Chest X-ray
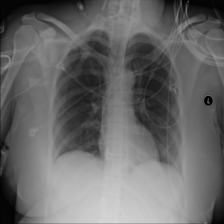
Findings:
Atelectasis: negative
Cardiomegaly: negative
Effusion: negative
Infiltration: negative
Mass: negative
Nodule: negative
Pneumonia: negative
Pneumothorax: negative
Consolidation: negative
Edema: negative
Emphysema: negative
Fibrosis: negative
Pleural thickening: negative
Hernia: negative